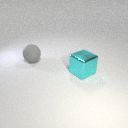
large gray rubber sphere behind large cyan metal cube